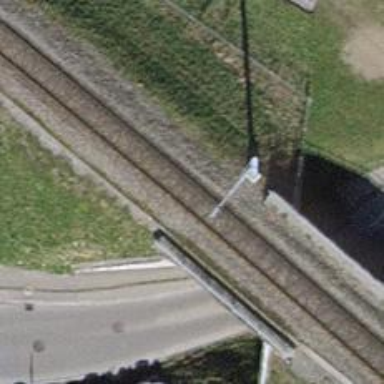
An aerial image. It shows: Single-track railway bridge with contact lines for electrification.